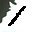
Label: 1